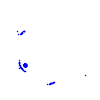
Particle: pion